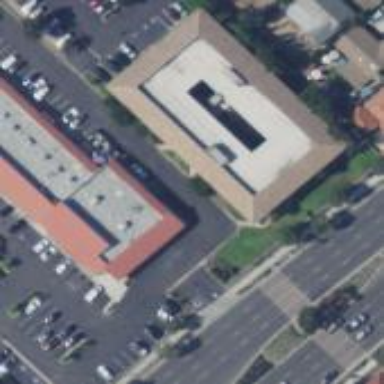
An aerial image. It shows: Office building.